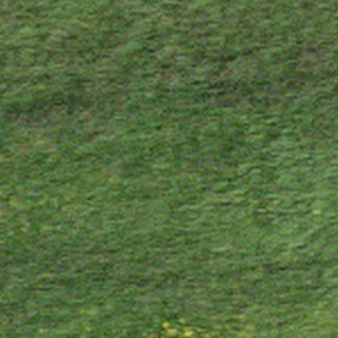
Label: other